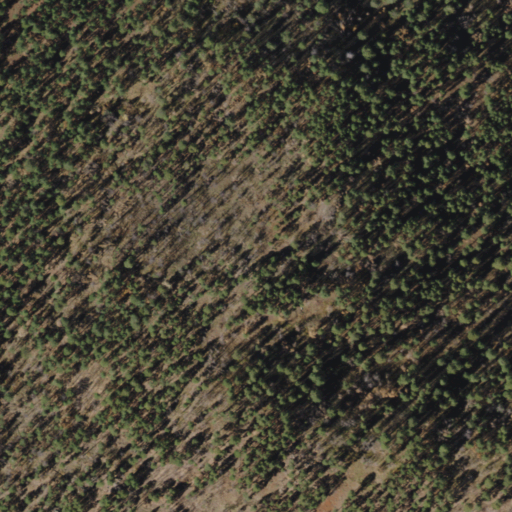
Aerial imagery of mountain in Arizona named Logger Mountain containing only evergreen forest